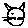
Label: cat